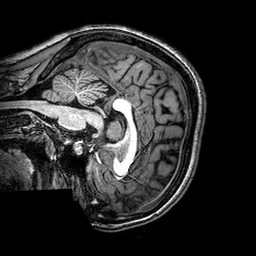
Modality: T1w
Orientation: sagittal
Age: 19
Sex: female
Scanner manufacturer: philips
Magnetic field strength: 3 T
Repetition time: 0.008252 s
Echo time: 0.00381 s